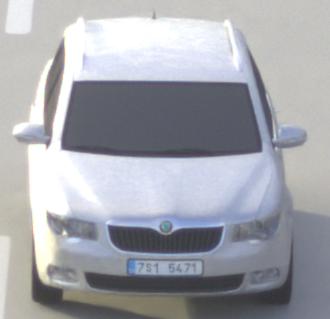
Make: Skoda
Model: Superb Combi 1.4 TSI
Detailed model: Superb (II) Combi
Model produced from: 2010/01
Model produced until: 2011/10
Doors: 5
Color: white
Road condition: dry road
Daytime: morning or afternoon
Contrast: medium contrast